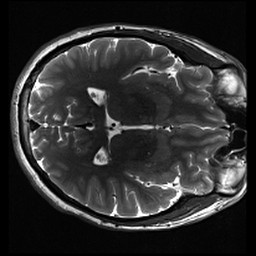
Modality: inplaneT2
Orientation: axial